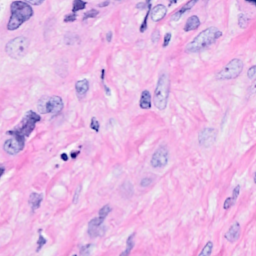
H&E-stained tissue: Breast